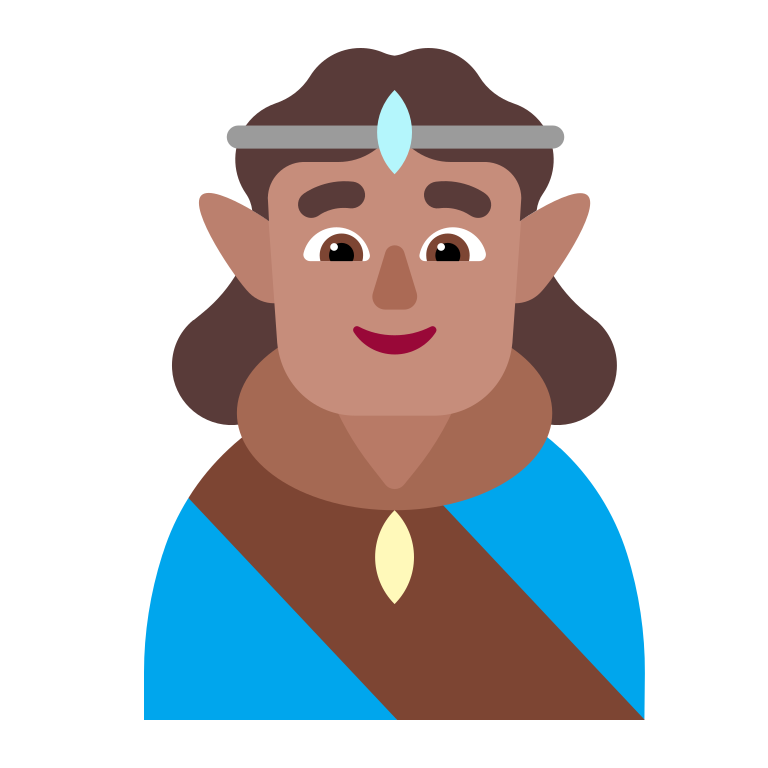
man elf flat